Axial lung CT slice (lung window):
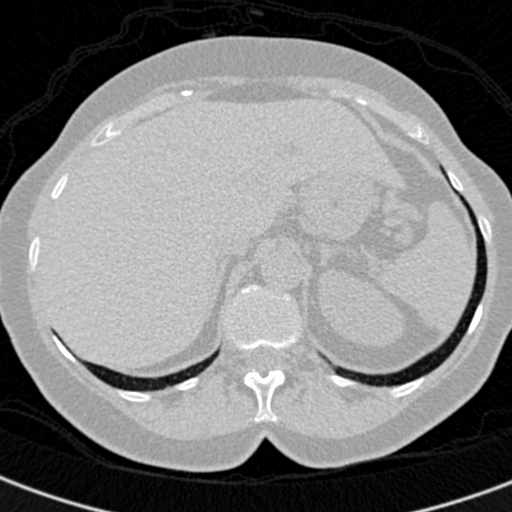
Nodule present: no